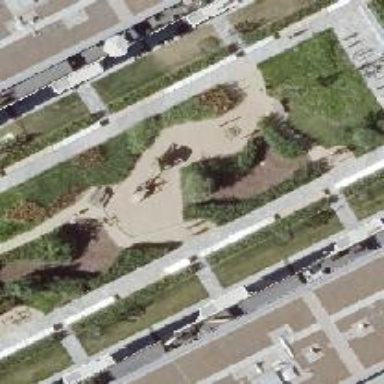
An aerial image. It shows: Playground with playhouse.